Interaction volume radius: 5 \u00c5
Interaction volume height: 40 \u00c5
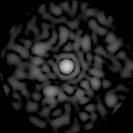
Disorder parameter: 0.808